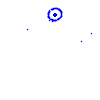
Particle: proton